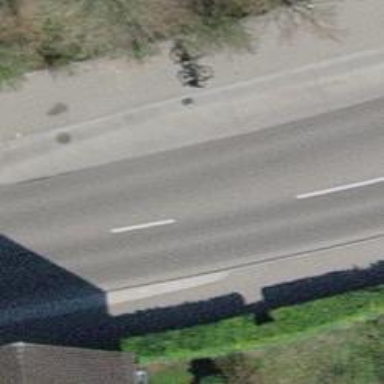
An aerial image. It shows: Bus stop equipped with public transport stop position.